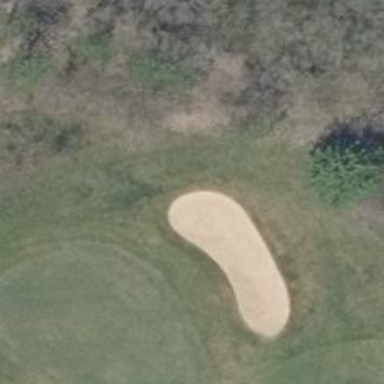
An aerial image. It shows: Sandy area is golf bunker.